Aerial crown-view tile of a tropical tree (Barro Colorado Island, Panama), acquired 20240813:
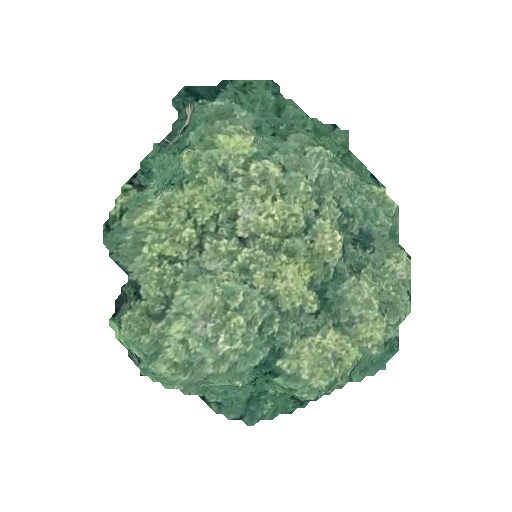
Species: Tabernaemontana arborea
GBIF accepted scientific name: Tabernaemontana arborea
Crown area: 115.422 m²